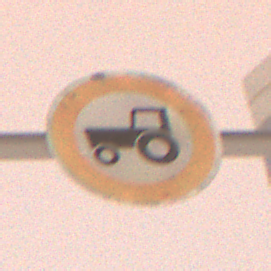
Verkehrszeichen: VerbotKraftfahrzeugeZuegeNichtSchneller25
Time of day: Night
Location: Outdoor (Urban)
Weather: Overcast
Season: Winter
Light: Artificial